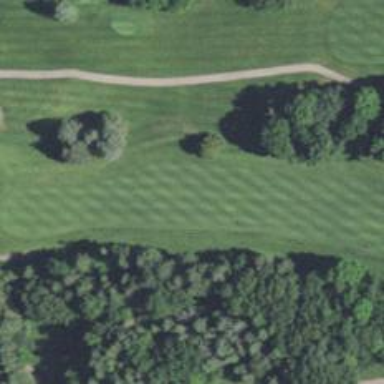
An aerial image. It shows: Golf hole.